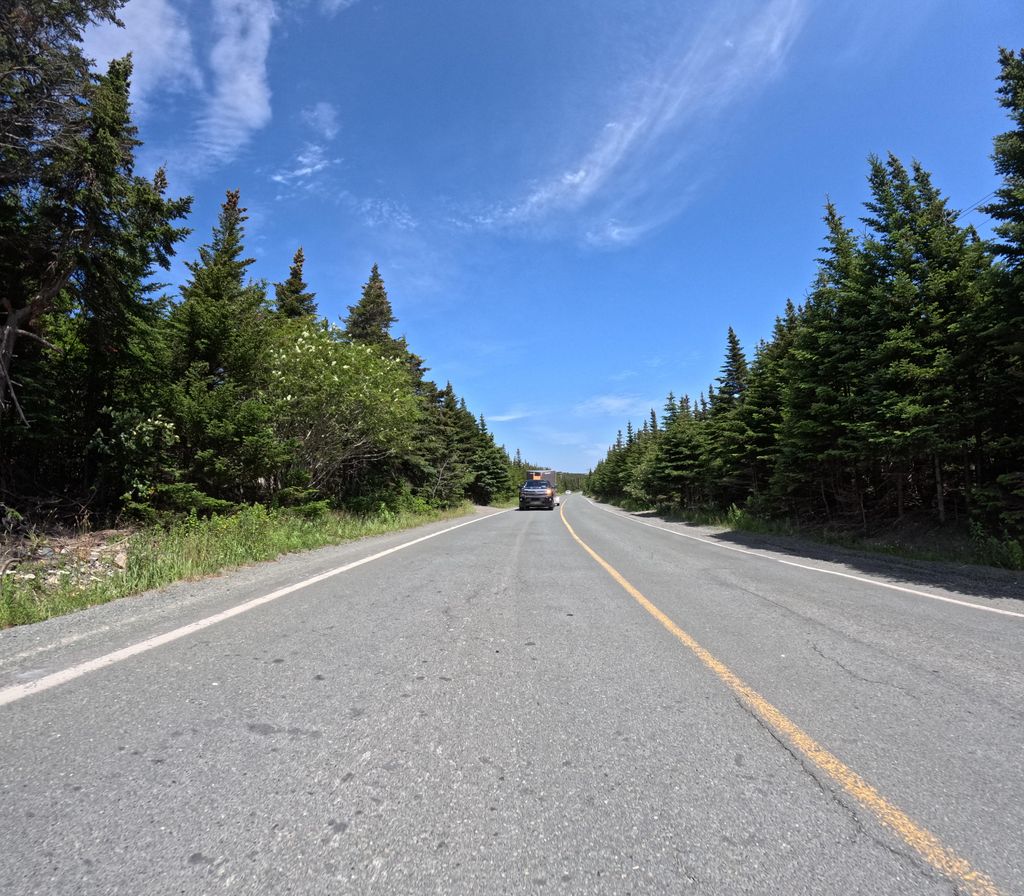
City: st_johns